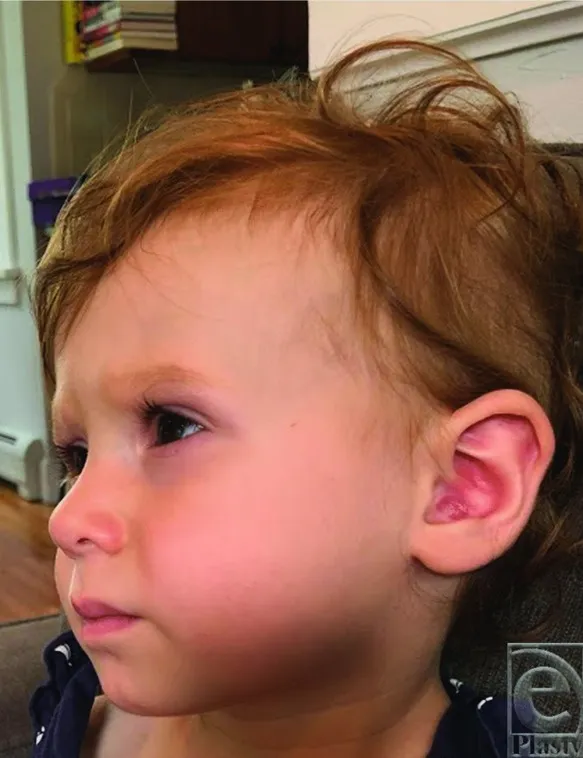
Left ear lesion at 19 months of age, prior to the period of rapid proliferation.
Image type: medical_photograph (oral_photograph)